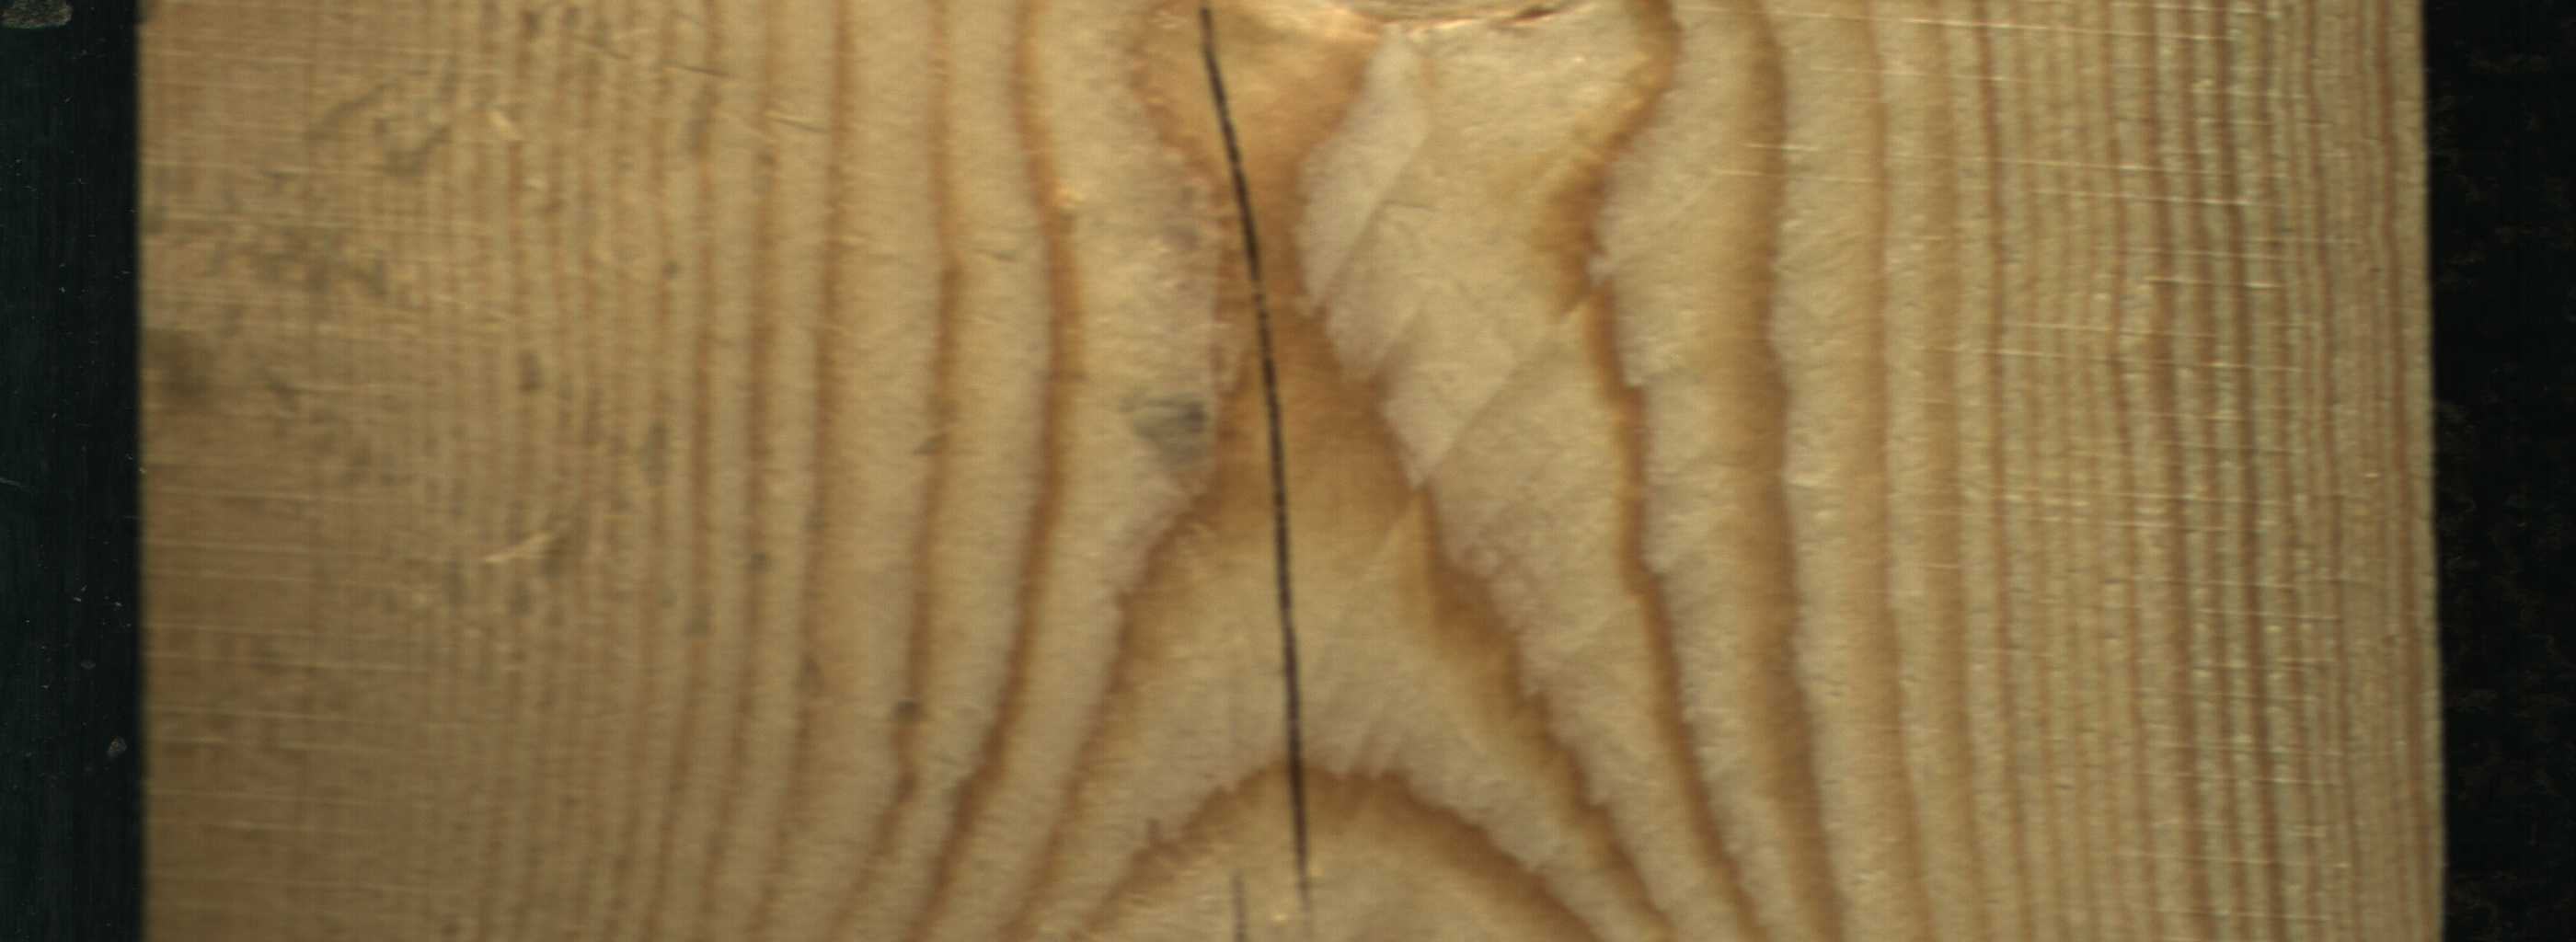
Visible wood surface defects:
Crack
Crack